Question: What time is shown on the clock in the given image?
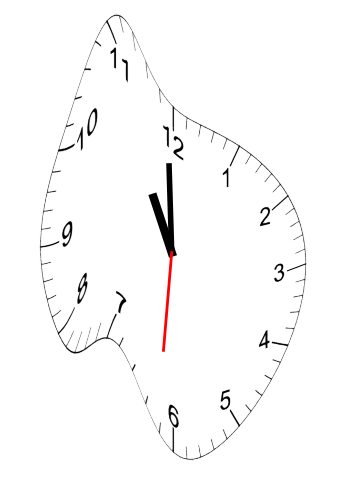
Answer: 10:59:31